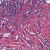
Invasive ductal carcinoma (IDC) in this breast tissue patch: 1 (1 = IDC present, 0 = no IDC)